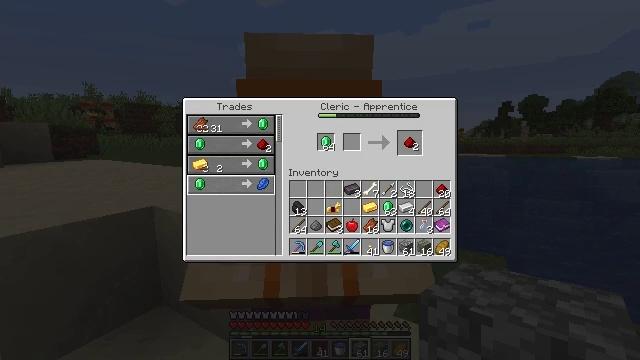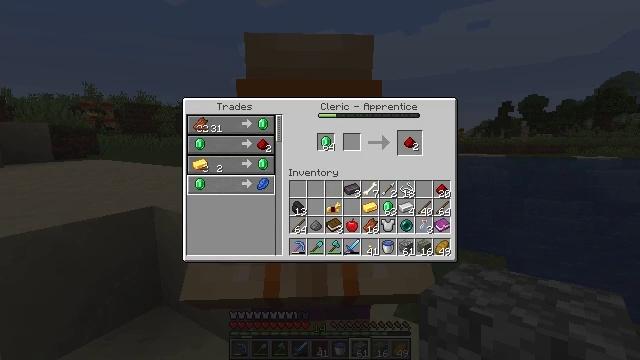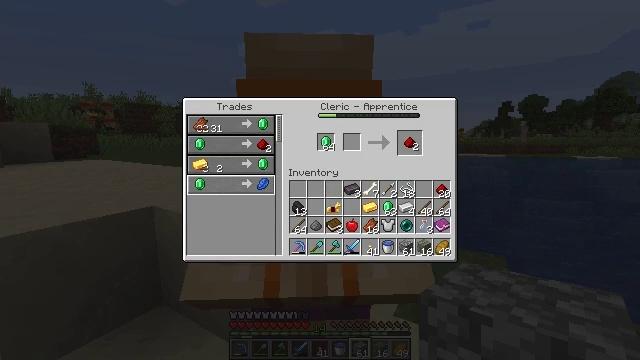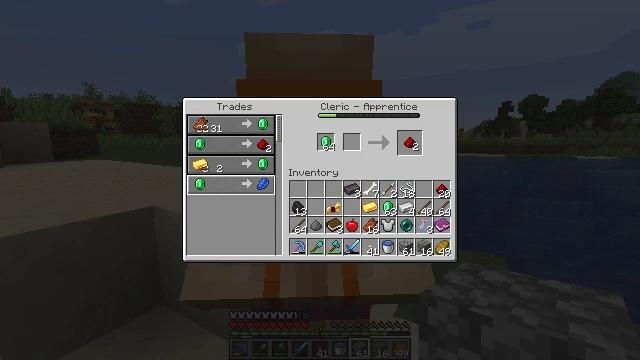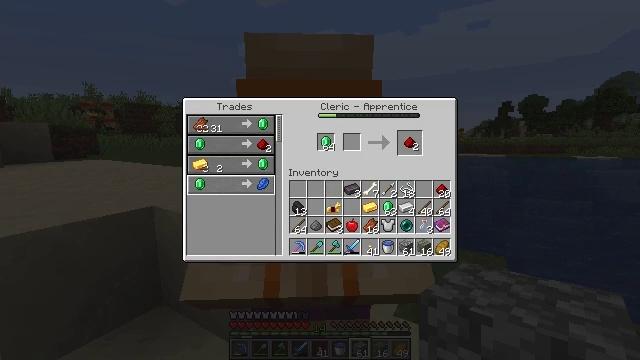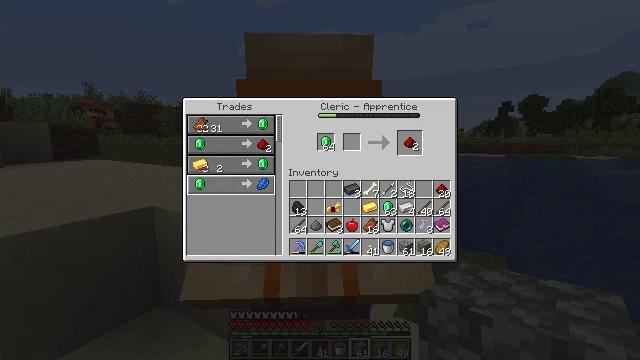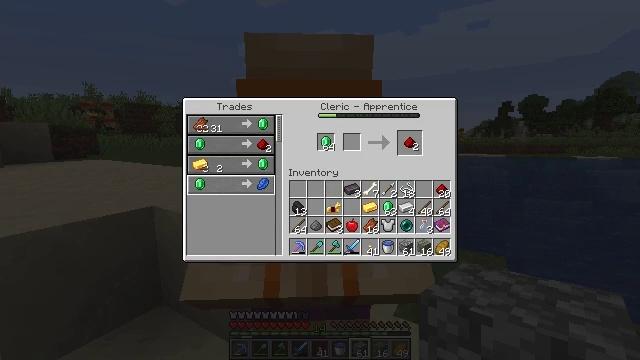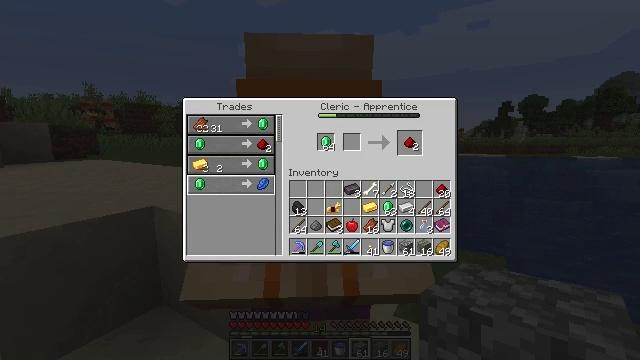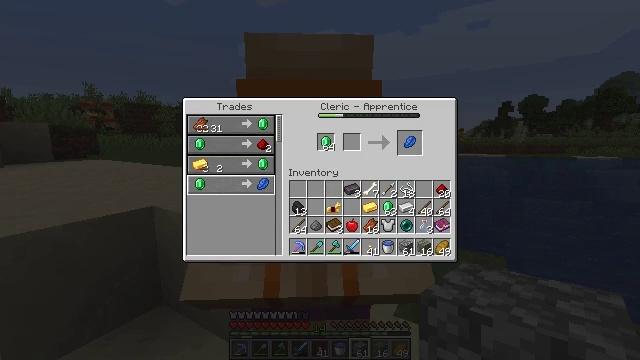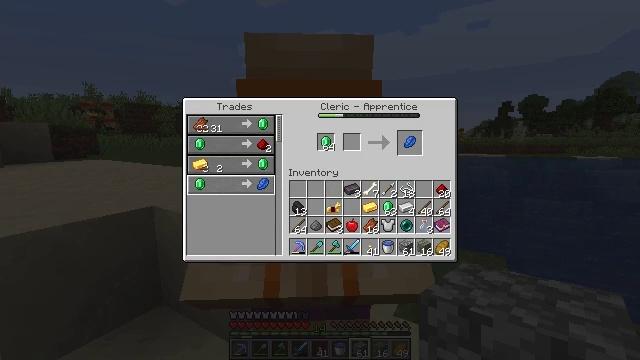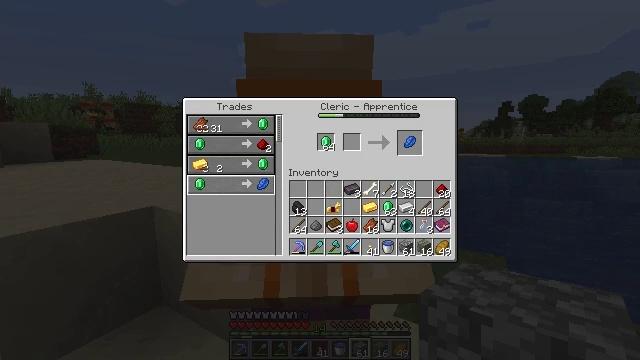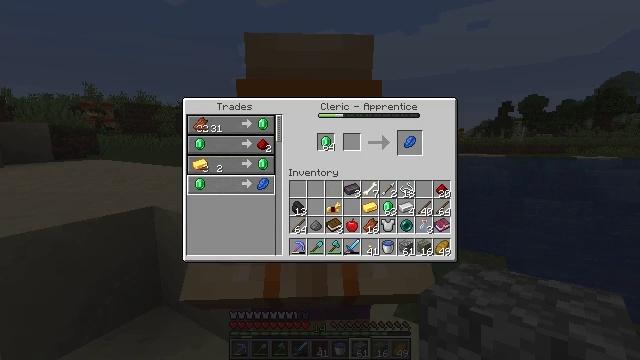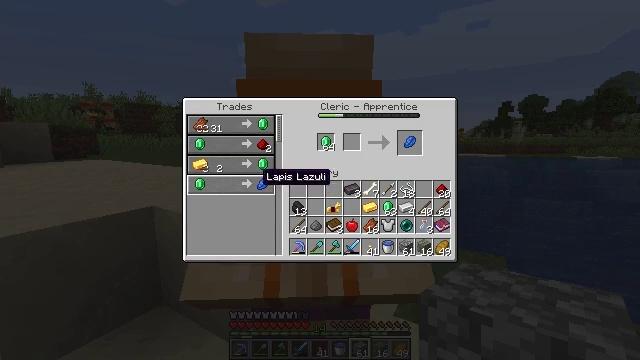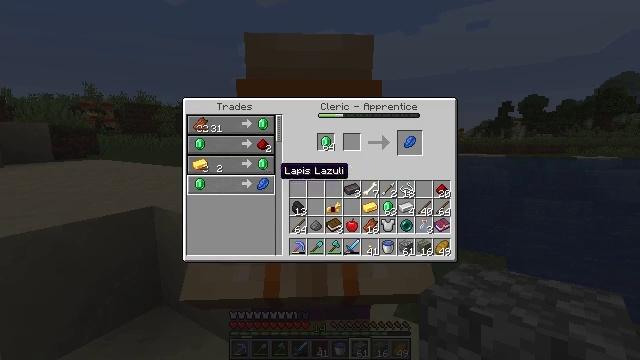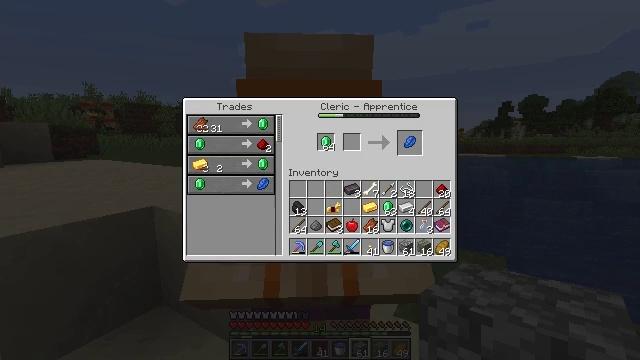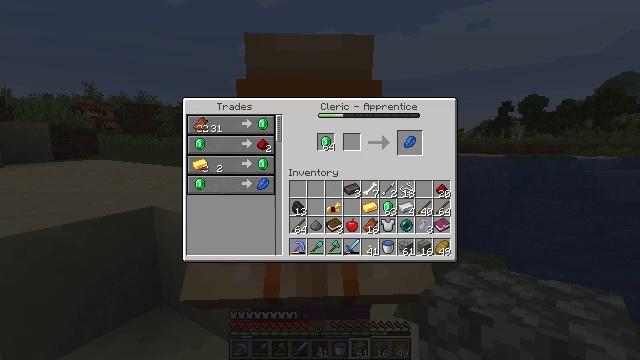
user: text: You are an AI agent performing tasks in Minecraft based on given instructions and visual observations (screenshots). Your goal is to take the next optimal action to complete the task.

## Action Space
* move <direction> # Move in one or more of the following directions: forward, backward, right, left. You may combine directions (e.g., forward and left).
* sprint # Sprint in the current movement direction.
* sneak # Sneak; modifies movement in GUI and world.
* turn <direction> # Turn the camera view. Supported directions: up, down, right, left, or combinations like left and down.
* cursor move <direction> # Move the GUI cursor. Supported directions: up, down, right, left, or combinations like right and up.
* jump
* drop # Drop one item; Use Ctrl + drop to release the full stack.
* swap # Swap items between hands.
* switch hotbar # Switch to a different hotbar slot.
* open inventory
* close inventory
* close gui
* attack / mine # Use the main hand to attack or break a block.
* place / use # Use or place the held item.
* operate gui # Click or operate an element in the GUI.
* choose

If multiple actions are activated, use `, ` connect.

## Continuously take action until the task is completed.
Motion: motion action
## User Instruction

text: Interact with a crafting table to get lapis lazuli.
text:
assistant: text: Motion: no_op
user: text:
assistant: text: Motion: no_op
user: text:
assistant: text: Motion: no_op
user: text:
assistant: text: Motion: no_op
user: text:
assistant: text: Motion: no_op
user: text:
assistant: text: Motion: no_op
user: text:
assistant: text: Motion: no_op
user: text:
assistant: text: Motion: operate gui
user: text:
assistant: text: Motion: operate gui
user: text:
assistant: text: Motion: operate gui
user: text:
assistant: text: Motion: no_op
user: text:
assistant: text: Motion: no_op
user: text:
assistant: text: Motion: cursor move right
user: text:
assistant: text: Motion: cursor move right and up
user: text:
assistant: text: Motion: cursor move right and up
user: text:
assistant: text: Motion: cursor move right and up
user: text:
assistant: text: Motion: cursor move right
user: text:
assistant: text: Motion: no_op
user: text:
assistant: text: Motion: no_op
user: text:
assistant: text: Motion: no_op
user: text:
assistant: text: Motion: no_op
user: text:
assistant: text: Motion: no_op
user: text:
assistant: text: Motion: no_op
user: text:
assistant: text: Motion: operate gui
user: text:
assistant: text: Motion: operate gui
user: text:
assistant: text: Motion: operate gui
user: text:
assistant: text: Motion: no_op
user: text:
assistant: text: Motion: no_op
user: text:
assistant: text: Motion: operate gui
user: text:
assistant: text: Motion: operate gui